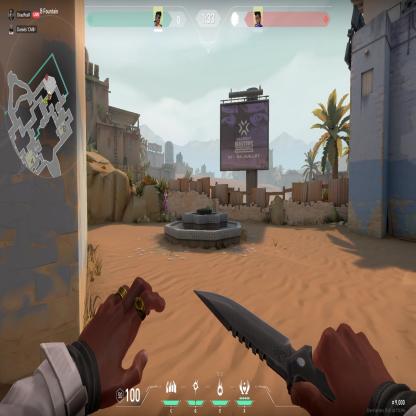
Label: enemy